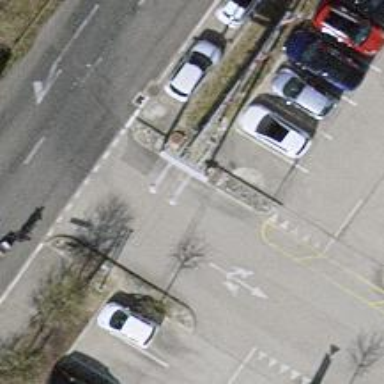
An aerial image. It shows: Entrance with barrier.